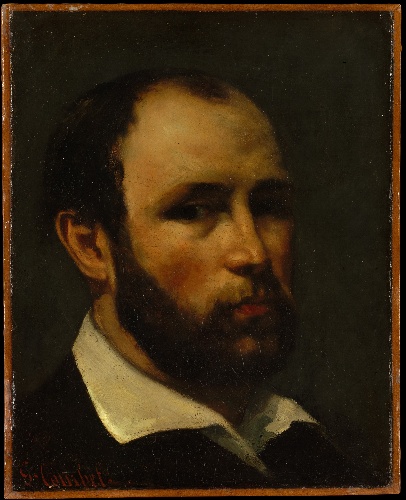
Title: Portrait of a Man
Artist: Gustave Courbet
Artist bio: French, Ornans 1819–1877 La Tour-de-Peilz
Date: probably ca. 1862
Object type: Painting
Classification: Paintings
Medium: Oil on canvas
Dimensions: 16 1/4 x 13 1/8 in. (41.3 x 33.3 cm)
Department: European Paintings
Credit line: H. O. Havemeyer Collection, Bequest of Mrs. H. O. Havemeyer, 1929
Accession year: 1929
Repository: Metropolitan Museum of Art, New York, NY
Tags: Men|Portraits